Question: I've been looking for a few hours now for this simple question: how can I add a maxlength constraint on a jahia node text property?
What I've tried so far in the studio:

I also tried seeting it directly in the definition.cnd, but cannot find any example or documentation about the max length of a text.
The property is a String TextArea, with no other specific property (but the maxlength I wanna add...)
Thanks in advance for any help!
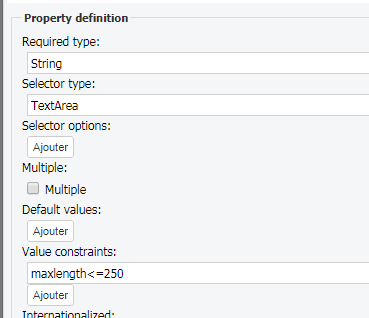
Answer: You should use a regexp as a constraint. Typically your definition could be like this:
'''
[jnt:test2] > jnt:content, jmix:basicContent
- test2 (string, textarea) < '.{0,250}'
'''
If you use the UI from the studio, you just need to add '.{0,250}' in the input.
And you can also handle the error message in your resource bundle file by adding such key/value:
'''
jnt_test2.test2.constraint.error.message=Please enter a valuer smaller than 250 chars
'''